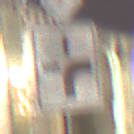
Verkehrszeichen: VerlaufVorfahrtsstrasse3
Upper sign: Vorfahrtsstrasse
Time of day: SunriseSunset
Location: Outdoor (Urban)
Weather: PartlyCloudy
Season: NotSpecified
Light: Artificial